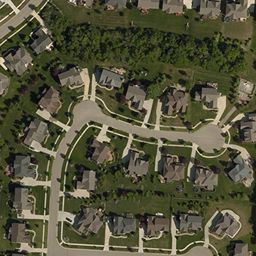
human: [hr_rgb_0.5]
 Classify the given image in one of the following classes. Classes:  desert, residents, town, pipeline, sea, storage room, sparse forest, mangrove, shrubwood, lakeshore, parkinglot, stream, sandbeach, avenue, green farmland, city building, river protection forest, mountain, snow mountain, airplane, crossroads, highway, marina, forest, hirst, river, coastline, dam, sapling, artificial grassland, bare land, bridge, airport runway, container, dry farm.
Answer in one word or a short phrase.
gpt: town